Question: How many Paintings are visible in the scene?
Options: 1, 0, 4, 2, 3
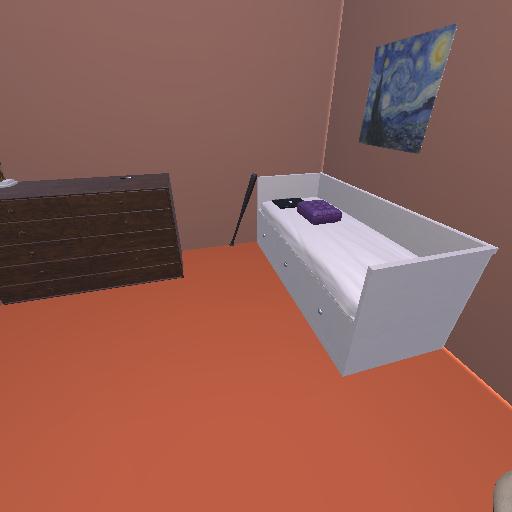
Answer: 1